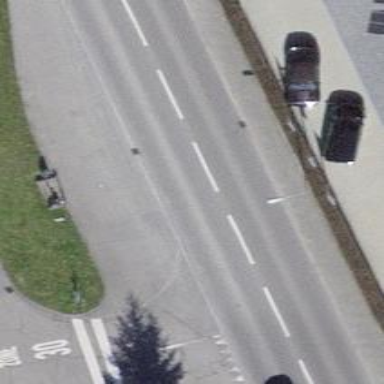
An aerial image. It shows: Bus stop with stop position for public transport.